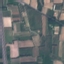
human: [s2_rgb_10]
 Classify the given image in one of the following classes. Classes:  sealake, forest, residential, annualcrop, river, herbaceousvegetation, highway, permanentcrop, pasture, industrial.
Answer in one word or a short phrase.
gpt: PermanentCrop